Question: I am trying to run the Android With The but it is not running displaying some errors as follows:
My is As Follows:
'''
import android.app.Activity;
import android.content.Context;
import android.os.Bundle;
import android.view.View;
import android.view.textservice.SentenceSuggestionsInfo;
import android.view.textservice.SpellCheckerSession;
import android.view.textservice.SpellCheckerSession.SpellCheckerSessionListener;
import android.view.textservice.SuggestionsInfo;
import android.view.textservice.TextInfo;
import android.view.textservice.TextServicesManager;
import android.widget.EditText;
import android.widget.TextView;
import android.widget.Toast;
public class HelloSpellCheckerActivity extends Activity implements SpellCheckerSessionListener {
private static final int NOT_A_LENGTH = -1;
private TextView mMainView;
private SpellCheckerSession mScs;
private EditText editText1;
@Override
public void onCreate(Bundle savedInstanceState) {
super.onCreate(savedInstanceState);
setContentView(R.layout.main);
mMainView = (TextView)findViewById(R.id.main);
editText1 = (EditText)findViewById(R.id.editText1);
}
@Override
public void onResume() {
super.onResume();
final TextServicesManager tsm = (TextServicesManager) getSystemService(
Context.TEXT_SERVICES_MANAGER_SERVICE);
mScs = tsm.newSpellCheckerSession(null, null, this, true);
}
@Override
public void onPause() {
super.onPause();
if (mScs != null) {
mScs.close();
}
}
public void go(View view){
Toast.makeText(getApplicationContext(), editText1.getText().toString(),
Toast.LENGTH_SHORT).show();
mScs.getSuggestions(new TextInfo(editText1.getText().toString()), 3);
}
@Override
public void onGetSuggestions(final SuggestionsInfo[] arg0) {
final StringBuilder sb = new StringBuilder();
for (int i = 0; i < arg0.length; ++i) {
// Returned suggestions are contained in SuggestionsInfo
final int len = arg0[i].getSuggestionsCount();
sb.append('
');
for (int j = 0; j < len; ++j) {
sb.append("," + arg0[i].getSuggestionAt(j));
}
sb.append(" (" + len + ")");
}
runOnUiThread(new Runnable() {
public void run() {
mMainView.append(sb.toString());
}
});
}
@Override
public void onGetSentenceSuggestions(SentenceSuggestionsInfo[] arg0) {
// TODO Auto-generated method stub
}
}
'''
I am uploading an image of the error. Please have a look and let me know why this error is occuring:

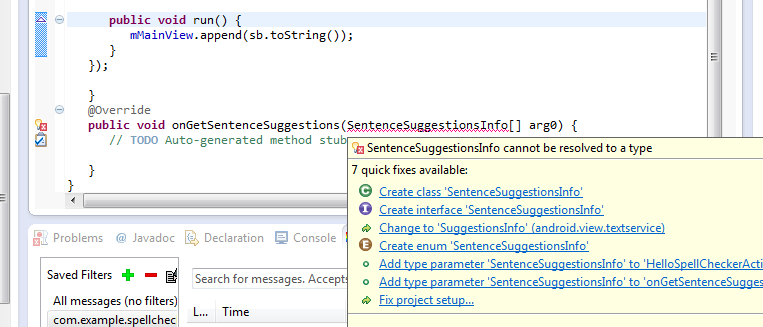
Answer: Your manifest has 'minSdkVersion' as 8, which won't work.
You will have to change your 'minSdkVersion' to 14 in manifest file.
'''
<uses-sdk
android:minSdkVersion="14"
android:targetSdkVersion="18" />
'''
As <URL> was added in API level 14, your project is showing errors.
Hope this helps.